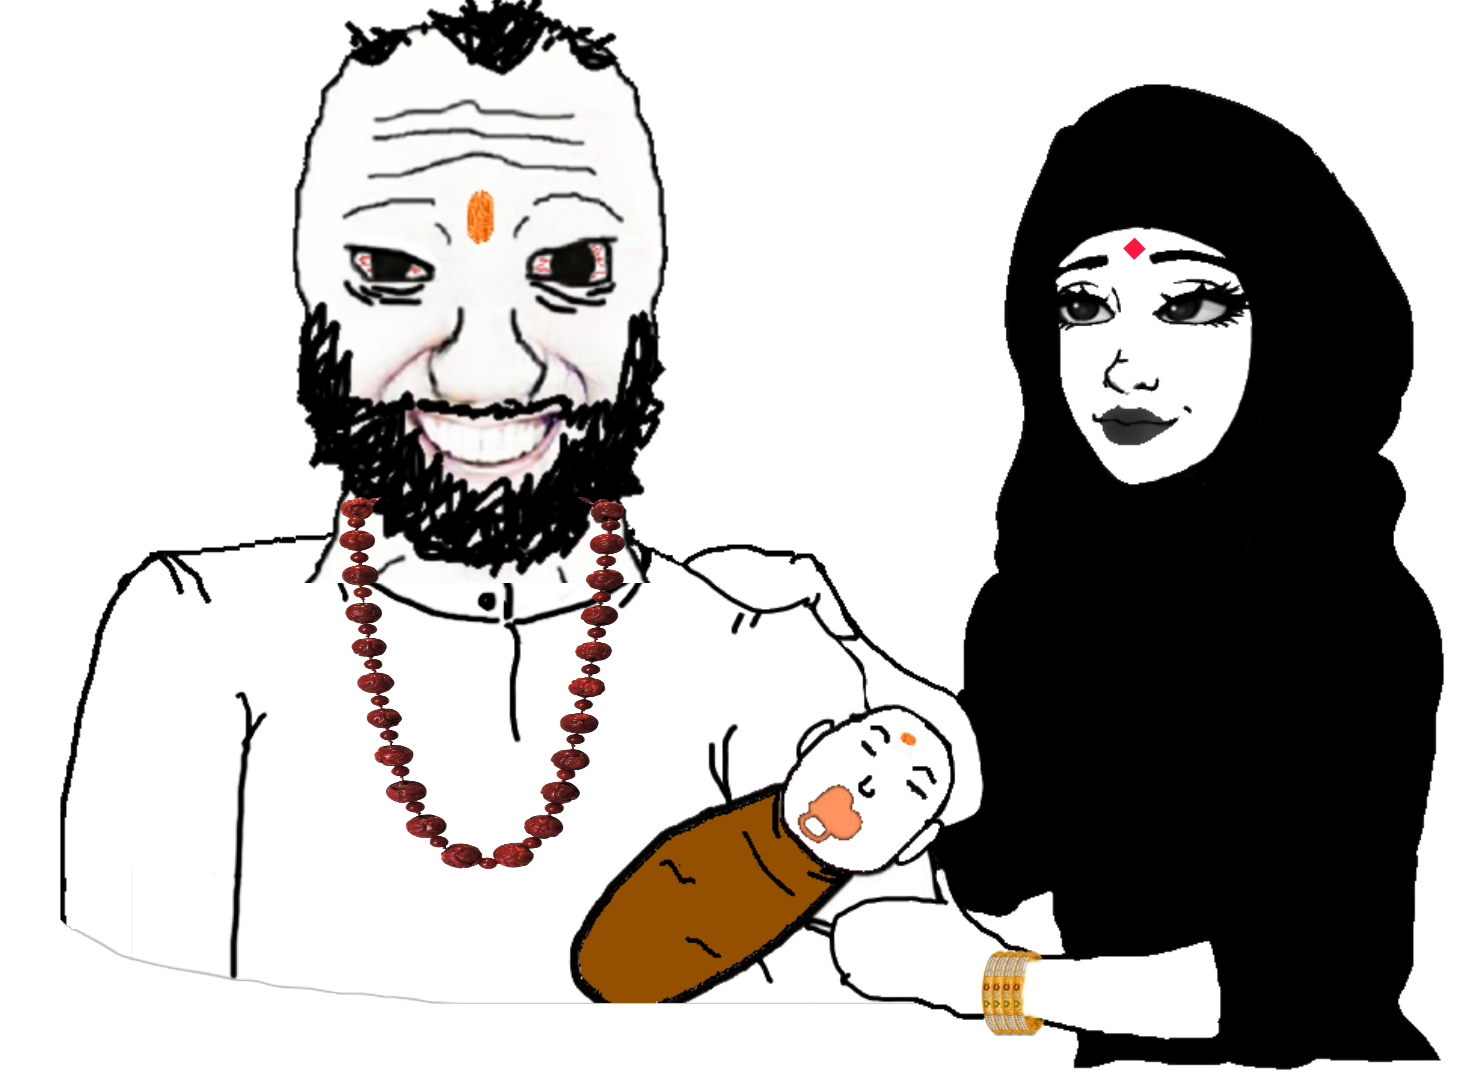
Label: 5_Coomer